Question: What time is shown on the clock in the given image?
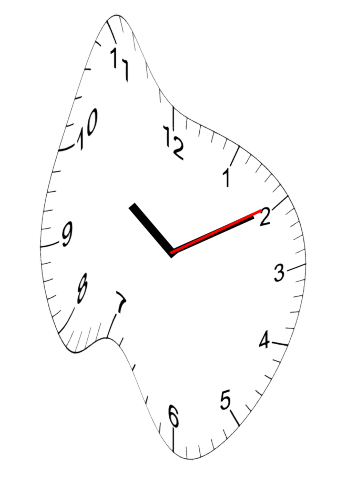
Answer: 10:10:10